Question: I am searching this since two days and didn't get any result. I am developing the application in VB.Net and using access as my database. In that I am trying to update the password in my application. I am trying a simple query in my application which throws an Exception.

I have checked my database, field names are perfect and I also tried this same query in access it was working fine. Please help...
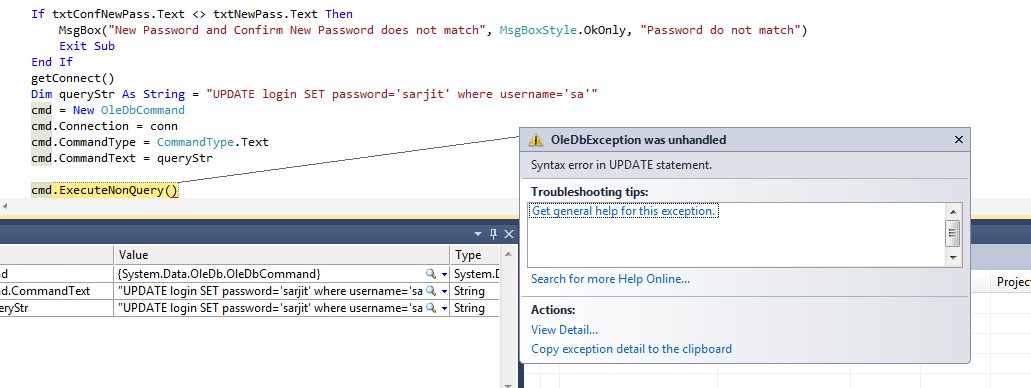
Answer: The word PASSWORD is a reserved keyword for MS-Access. You can use it only if you enclose in square brackets
'''
Update Login SET [Password] = '....' WHERE UserName = '....'
'''